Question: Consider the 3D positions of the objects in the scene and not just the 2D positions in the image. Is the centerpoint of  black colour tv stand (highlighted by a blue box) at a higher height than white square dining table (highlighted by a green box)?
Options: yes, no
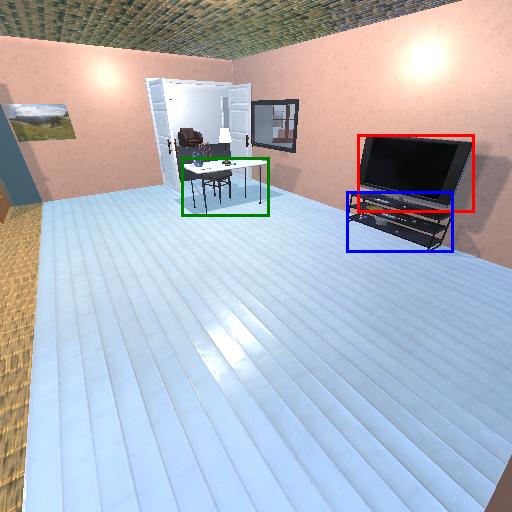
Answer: yes